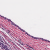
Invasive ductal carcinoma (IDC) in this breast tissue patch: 1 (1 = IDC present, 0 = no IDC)